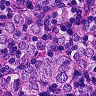
Metastatic tissue present: yes